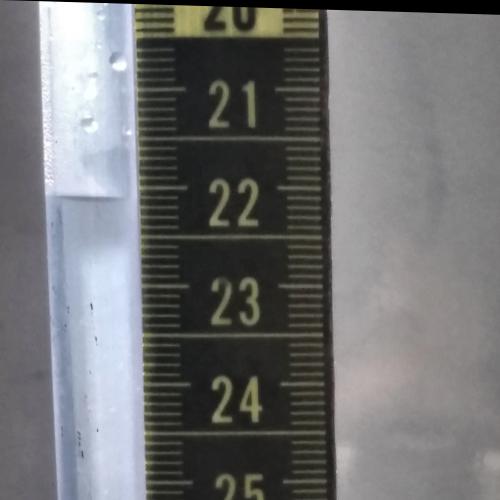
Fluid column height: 22.1 cm